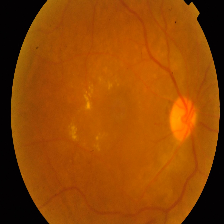
Diabetic retinopathy grade: Proliferative DR